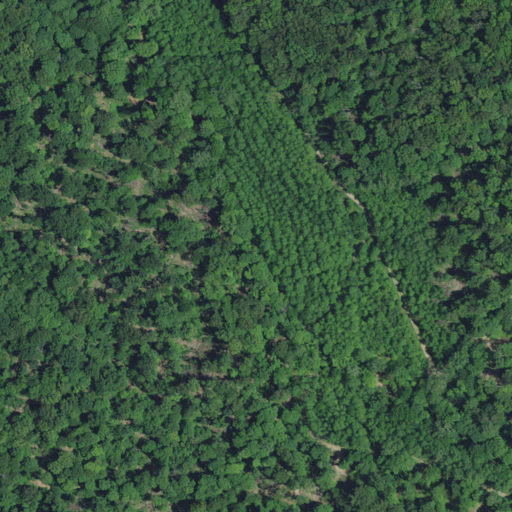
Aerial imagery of valley in Indiana named Whitson Hollow containing only deciduous forest